Question: I'd like to enumerate an n-tuple. For instance for n=2:
'''
00 01 10 11
02 20 12 21 22
03 30 13 31 23 32 33
04 40 14 41 ...
'''
n=3 would start like this:
'''
000 001 010 100 011 101 110 111
002 020 200 012 102 021 120 201 210 112 121 211 122 212 221 222
003 ...
'''
The order of tuples with the same elements is not important (e.g. 001 and 010), but tuples with more (011 vs 001) or more importantly larger (002 vs 001) elements should always come later.
After some search, there appeared to be many related algorithms, but none specifically for this case. Is there such an algorithm?
Edit: An image of the n=2 case. Green lines denote elements that are reached by shuffling the order of elements in a tuple.

Edit: Clarification about the order:
1. Tuples are primarily sorted by their maximum element (152 > 444)
2. Then sorted by their second largest element (053 > 252) and so on (12341 > 12340)
3. Order among tuples with the same elements is arbitrary (123 = 321)
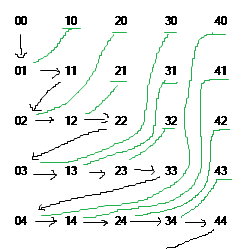
Answer: Let 'seq(n, k)' yield the sequence you want with 'k' digits per entry, with digits from '0' to 'n'.
Let step 'i' be the phase that generates all tuples where the maximum digit is 'i'.
At each step, we simply generate the 'i+1'-ary representation of all the numbers up to '(i+1) ** (k - 1) - 1' (i.e. up to 'k-1' digits). For each 'i+1'-ary representation, we then produce the elements of the sequence by inserting the digit 'i' at each location in the 'i+1'-ary representation.
In order to avoid duplicates, we break early in the case we encounter an 'i' already in the 'i+1'-ary representation.
Here is an (ugly!) sample implementation in python:
'''
def to_nary_string(num, n):
if num == 0:
return "0"
result = ""
while num != 0:
result = str(num % n) + result
num /= n
return result
def seq(n, k):
print "0" * k
for i in range(2, n+2):
for x in range(i**(k-1)):
stem = to_nary_string(x, i).zfill(k-1)
c = str(i-1)
for j in range(k):
print stem[:j] + c + stem[j:],
if j != k-1 and stem[j] == c:
break
print
'''
The problem with this is that the 'k-1' digit strings have to be in the same order as the tuples, not sequential 'n'-ary order. Changing the function slightly gives the desired result:
'''
# Original list and string version
def seq(n, k):
if (k == 0):
return [""]
result = []
for i in range(n+1):
c = str(hex(i))[2:] # 10 -> a, 11-> b, etc.
for subseq in seq(i, k-1):
for j in range(k):
result.append(subseq[:j] + c + subseq[j:])
if j != k-1 and subseq[j] == c:
break
return result
'''
Also, thanks to Claudiu, here is a generator and tuple version
'''
# Generator and tuple version
#
# Thanks Claudiu!
def seq(n, k):
if (k == 0):
yield ()
return
for i in range(n+1):
for subseq in seq(i, k-1):
for j in range(k):
yield subseq[:j] + (i,) + subseq[j:]
if j != k-1 and subseq[j] == i:
break
'''
Result (Line breaks added for clarity):
'''
>>> for x in seq(4, 2):
print x,
00
10 01 11
20 02 21 12 22
30 03 31 13 32 23 33
40 04 41 14 42 24 43 34 44
>>> for x in seq(3, 3):
print x,
000
100 010 001
110 101 011
111
200 020 002
210 120 102 201 021 012
211 121 112
220 202 022
221 212 122
222
300 030 003
310 130 103 301 031 013
311 131 113
320 230 203 302 032 023
321 231 213 312 132 123
322 232 223
330 303 033
331 313 133
332 323 233
333
'''
And a quick sanity check:
'''
>>> len(seq(12, 4)) == 13 ** 4
True
'''